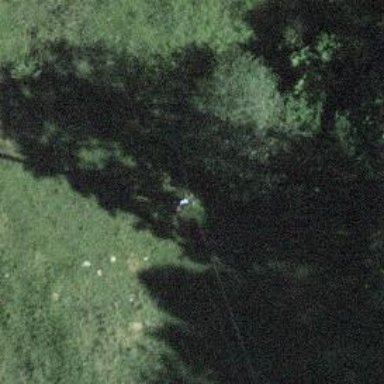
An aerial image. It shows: Minor power line.